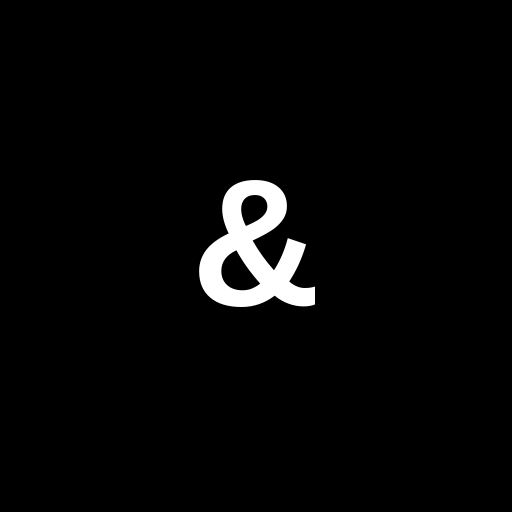
Character: &
Unicode: U+0026 (AMPERSAND)